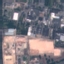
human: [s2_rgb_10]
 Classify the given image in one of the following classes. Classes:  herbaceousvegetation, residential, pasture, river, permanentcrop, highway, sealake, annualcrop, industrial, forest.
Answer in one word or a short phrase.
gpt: Industrial